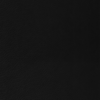
Label: not_dusty